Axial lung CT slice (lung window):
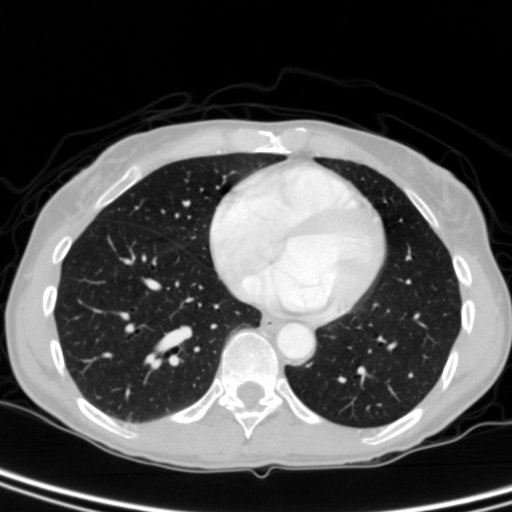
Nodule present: no